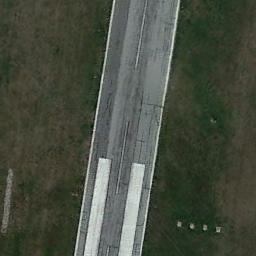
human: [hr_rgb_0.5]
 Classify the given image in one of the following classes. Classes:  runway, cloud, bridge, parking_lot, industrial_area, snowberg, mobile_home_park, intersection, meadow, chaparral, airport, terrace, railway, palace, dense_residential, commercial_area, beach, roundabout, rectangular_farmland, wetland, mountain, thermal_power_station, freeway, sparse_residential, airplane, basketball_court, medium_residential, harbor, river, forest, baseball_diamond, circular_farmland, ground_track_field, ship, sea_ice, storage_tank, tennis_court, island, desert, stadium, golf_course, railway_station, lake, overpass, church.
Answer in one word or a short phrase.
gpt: runway